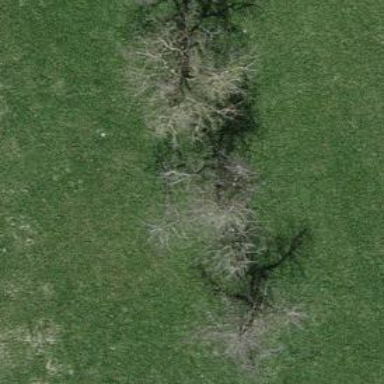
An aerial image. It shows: Agricultural area with deciduous broadleaved trees.